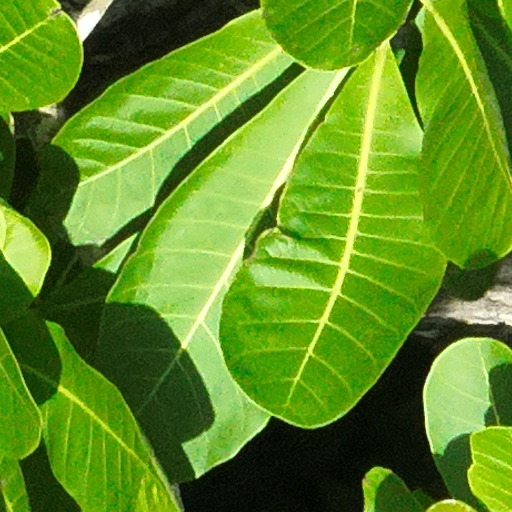
Species: Anacardium excelsum
GBIF accepted scientific name: Anacardium excelsum
Crown area (m\u00b2): 115.422